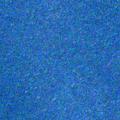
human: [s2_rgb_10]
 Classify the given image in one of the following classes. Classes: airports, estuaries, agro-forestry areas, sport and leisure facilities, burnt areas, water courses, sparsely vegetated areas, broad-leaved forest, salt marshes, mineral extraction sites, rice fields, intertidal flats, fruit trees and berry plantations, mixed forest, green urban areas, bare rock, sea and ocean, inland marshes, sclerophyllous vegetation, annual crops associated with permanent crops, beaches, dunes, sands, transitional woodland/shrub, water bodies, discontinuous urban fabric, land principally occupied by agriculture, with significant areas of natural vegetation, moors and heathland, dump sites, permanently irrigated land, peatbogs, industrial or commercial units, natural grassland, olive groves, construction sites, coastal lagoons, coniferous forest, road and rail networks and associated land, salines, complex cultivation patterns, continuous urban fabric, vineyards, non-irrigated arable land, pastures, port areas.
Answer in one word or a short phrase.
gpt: sea and ocean